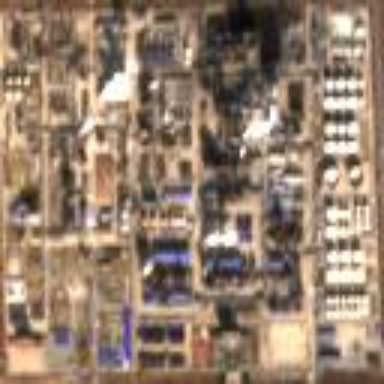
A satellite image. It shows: Industrial area dedicated to petrochemical activities.